Question: I am doing manual installation of Drupal 7 on Linux based web hosting site where CPanel is useless. I am using FTP to do most of the things.
After uploading files via FTP, I have got through 2 steps of Drupal install wizard (Choose profile - Standard, Choose language - English) stuck at - PHP extensions - Disabled, see:

Stuck with , any advice on how to fix it?
Update: I previously had an error with phpinfo, but have now resolved that.
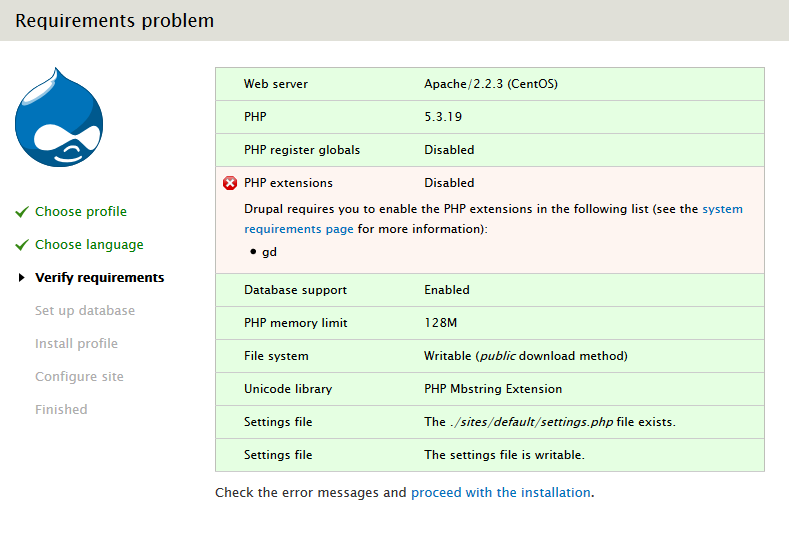
Answer: If you don't have shell access: stop and get a better host. Chose one that will give you shell access, or provides Drupal hosting as a service (like Pantheon or Platform.sh which provide you appropriate alternatives). Even when you get can get Drupal running in an environment with cPanel and FTP access only, it will be a struggle at all times.
If you do have shell access, then you need to make sure all the required elements are installed. Drupal will flag those for you at the requirements step.
This host is also running a very old version of PHP, which you do not want to be using since no supported version of Drupal requires 5.3 anymore (Drupal 7 and 8 will both run on 5.5, 5.6, and I think 7).